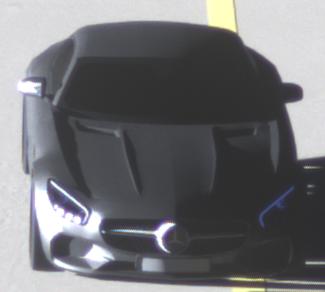
Make: Mercedes-Benz
Model: AMG GT Coupé
Detailed model: AMG GT (190) Coupé
Model produced from: 2014/10
Model produced until: 2017/01
Doors: 2
Color: gray
Road condition: dry road
Daytime: sunrise or sunset
Contrast: high contrast